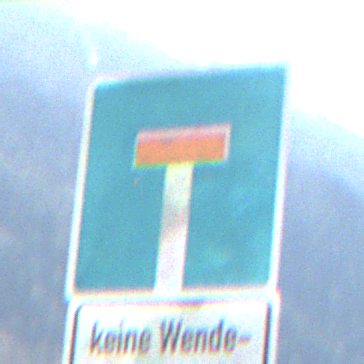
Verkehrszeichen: Sackgasse
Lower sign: HinweisGeaenderteVorfahrtVerkehrsfuehrungVerkehrsregelung3
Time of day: MorningAfternoon
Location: Outdoor (Nature)
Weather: PartlyCloudy
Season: NotSpecified
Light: Natural